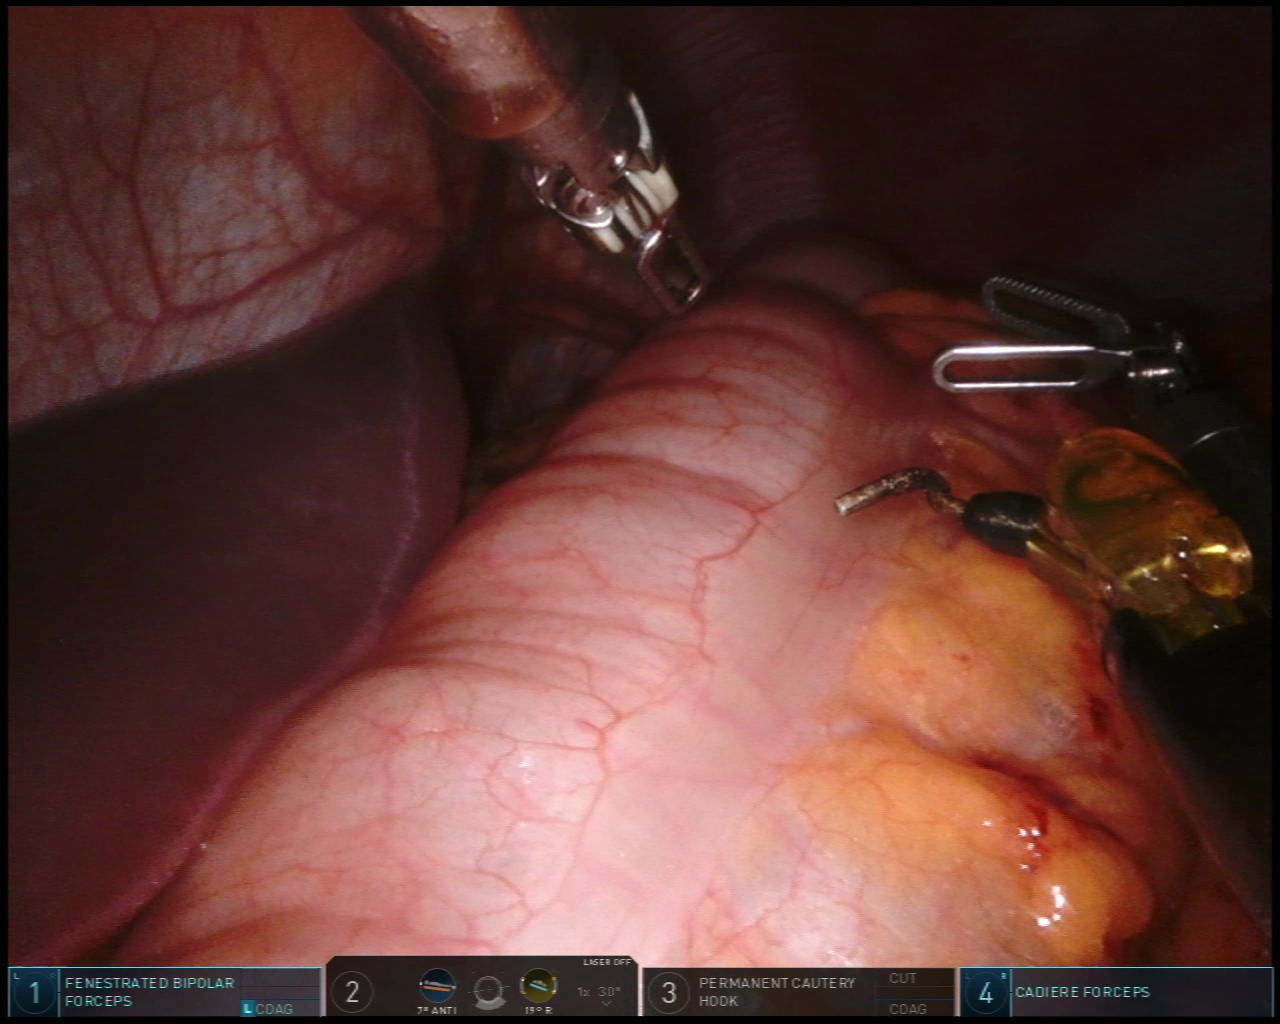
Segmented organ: liver
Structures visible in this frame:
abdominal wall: yes
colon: yes
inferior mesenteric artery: no
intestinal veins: no
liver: yes
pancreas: no
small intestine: no
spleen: no
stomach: no
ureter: no
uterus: no
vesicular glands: no